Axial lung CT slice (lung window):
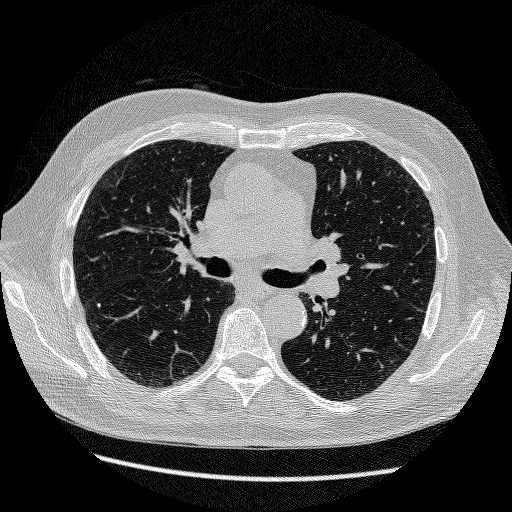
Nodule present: no